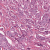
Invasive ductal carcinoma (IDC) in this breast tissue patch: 1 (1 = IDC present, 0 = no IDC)